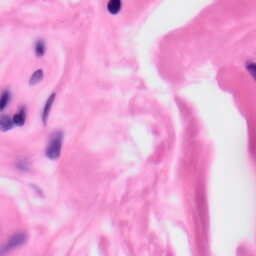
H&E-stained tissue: Skin